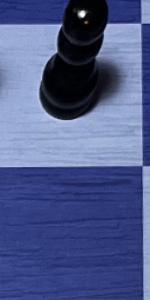
Label: Empty